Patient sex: M
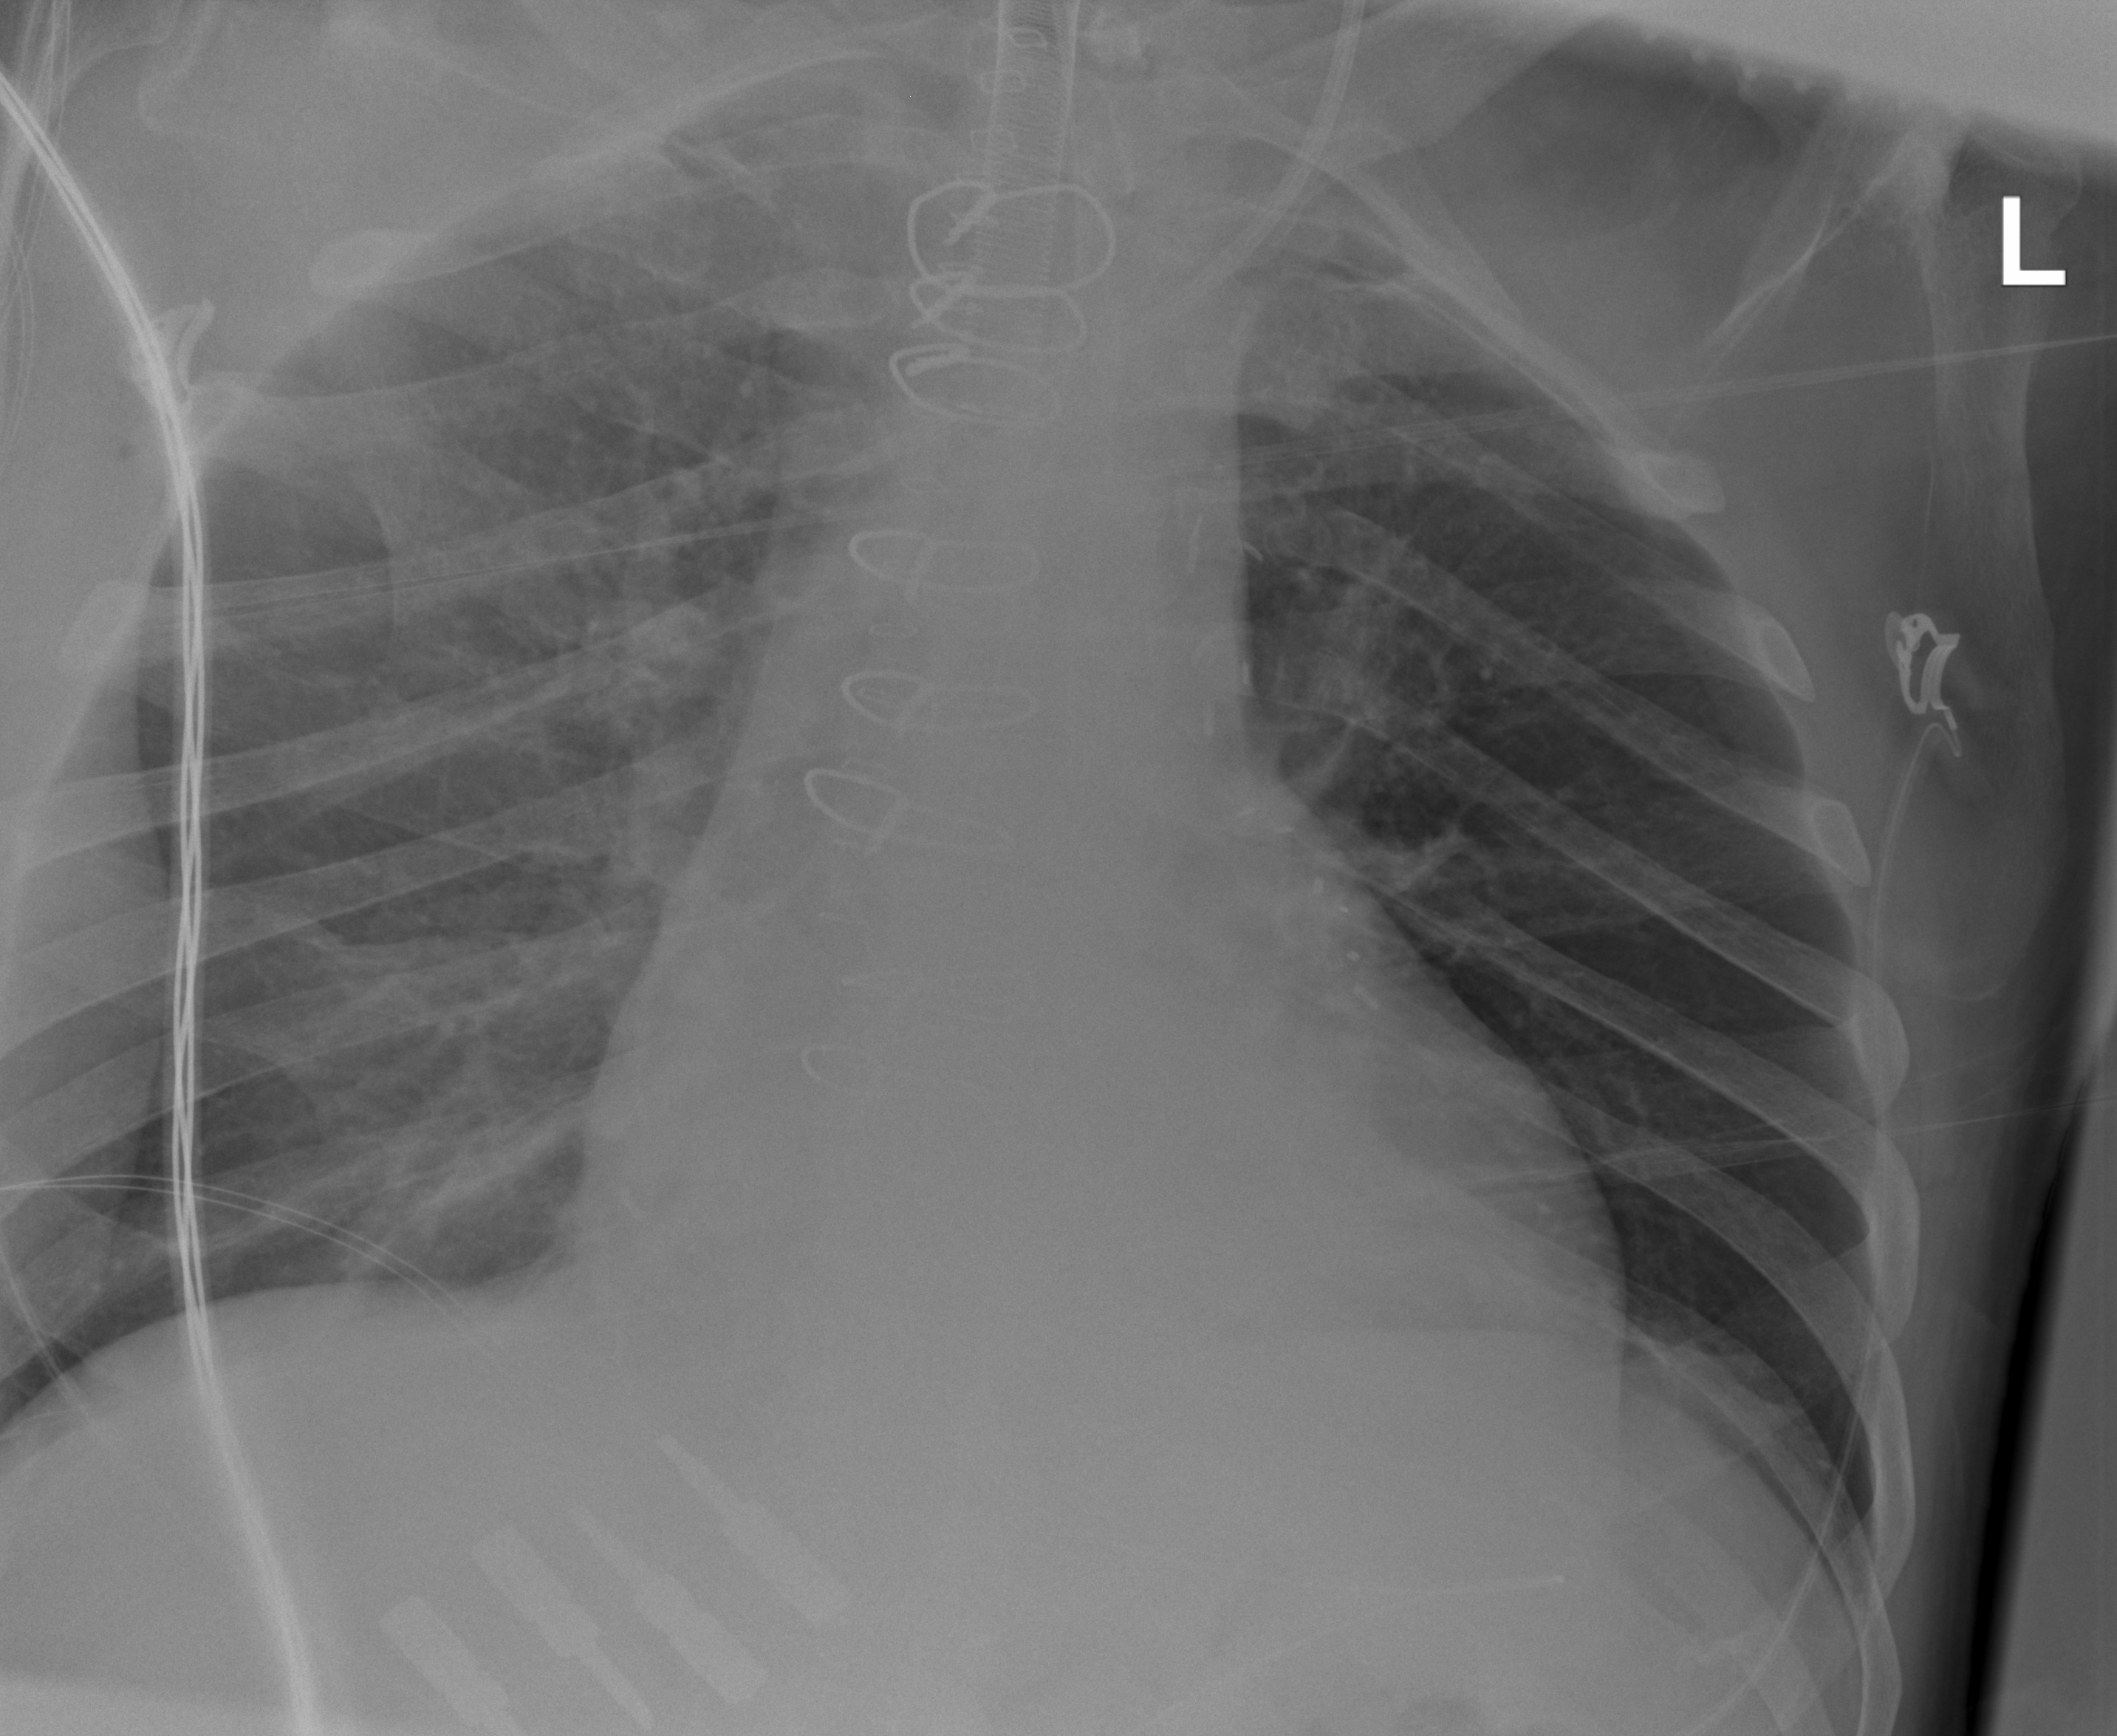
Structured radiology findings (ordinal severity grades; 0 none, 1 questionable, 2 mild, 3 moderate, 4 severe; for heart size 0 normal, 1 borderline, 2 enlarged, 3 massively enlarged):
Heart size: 2
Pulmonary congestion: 0
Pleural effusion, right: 2
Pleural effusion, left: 0
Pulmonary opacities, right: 0
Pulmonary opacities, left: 0
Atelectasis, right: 0
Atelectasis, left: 0